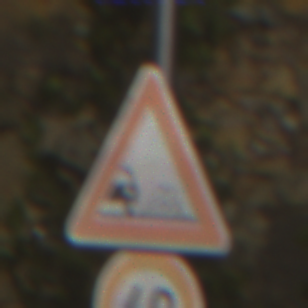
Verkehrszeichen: SplittSchotter
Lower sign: Geschwindigkeit40
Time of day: MorningAfternoon
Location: Outdoor (RoadRail)
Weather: PartlyCloudy
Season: NotSpecified
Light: Natural